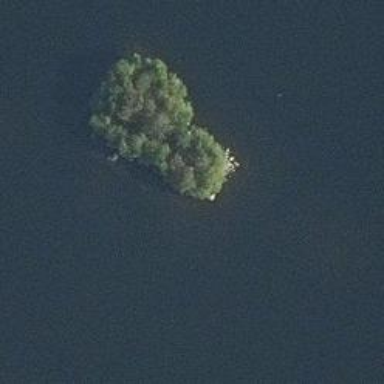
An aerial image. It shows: Image showing island.